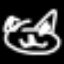
Label: frog